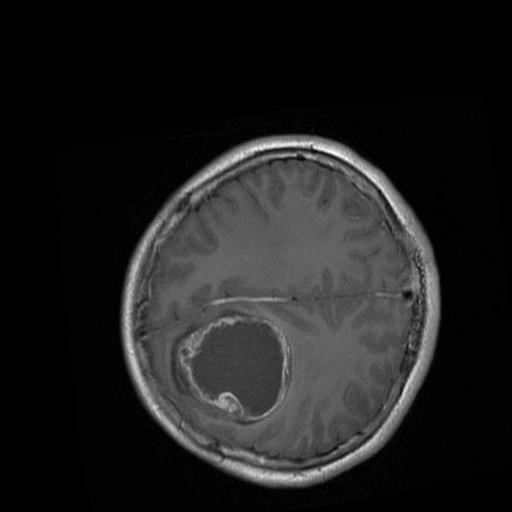
Label: brain_glioma